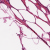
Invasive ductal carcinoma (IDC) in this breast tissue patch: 0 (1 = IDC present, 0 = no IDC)